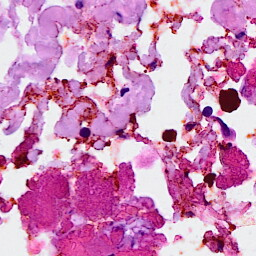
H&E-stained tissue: Breast